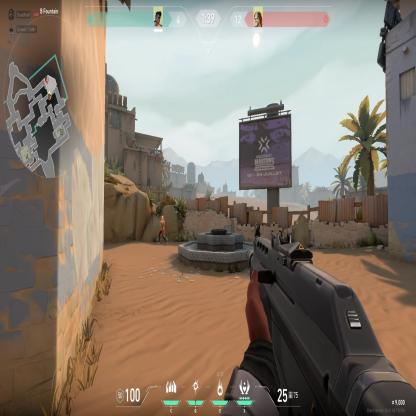
Label: enemy